Question: I use 'hg parents --template {latesttag}+{latesttagdistance}' to get me a version file. I get 'null+78'.
This is what 'hg parents' gets me:
'''
changeset: 79:74a86aec9582
tag: 0.8.010
tag: tip
user: XYZ
date: Mon Sep 10 14:48:03 2012 +0200
summary: jQuery, jQuery UI, and jqGrid updates completed as basis
'''
'0.8.010 tag+1'?

The 'latesttag' approach is standard as described here:
1. https://stackoverflow.com/a/<PHONE>/356726
2. How do I get the latest Mercurial tag from within Powershell
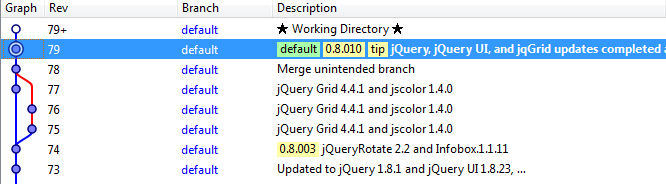
Answer: <URL> defines 'latesttag' as:
> Most recent global tag in the ancestors of this changeset.
It appears that '0.8.010' is a local tag only (there is no commit creating a global tag). Local tags do not show up in '{latesttag}'.